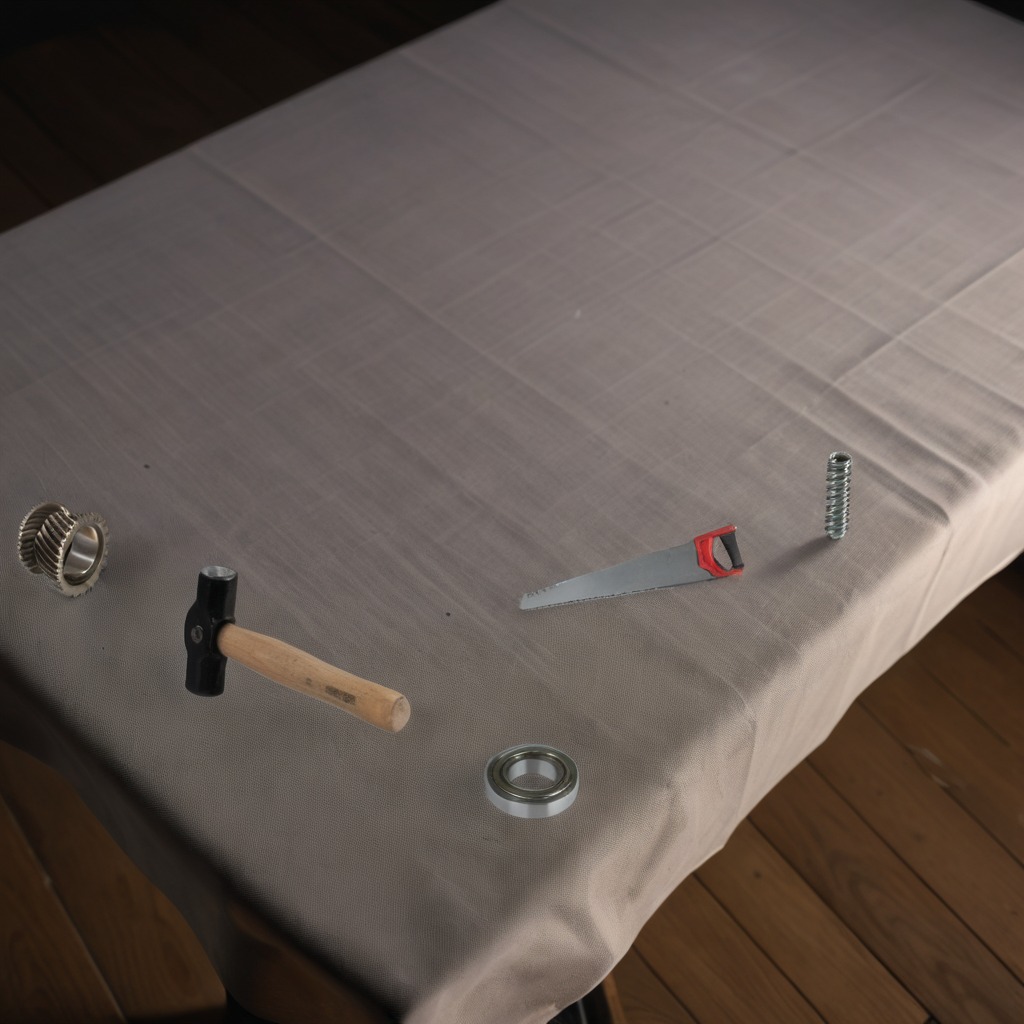
A metal ball bearing, a steel gear with teeth, a hammer, a coiled metal spring, and a handheld metal saw are lying on a wooden table inside a workshop at night.